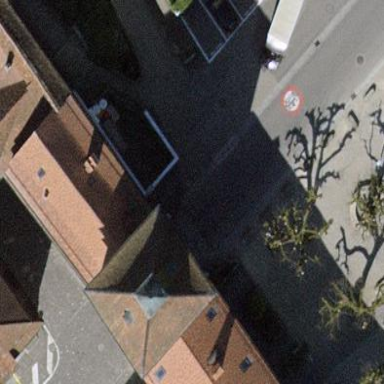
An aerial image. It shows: Historical city gate building.